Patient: sex M, age 49
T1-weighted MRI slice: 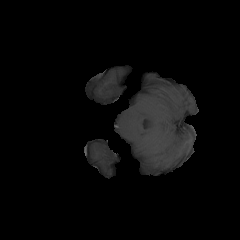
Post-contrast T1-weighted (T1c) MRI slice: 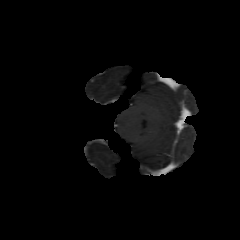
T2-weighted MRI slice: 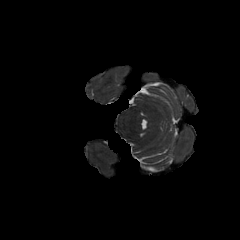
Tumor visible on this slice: no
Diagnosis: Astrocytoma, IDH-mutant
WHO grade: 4